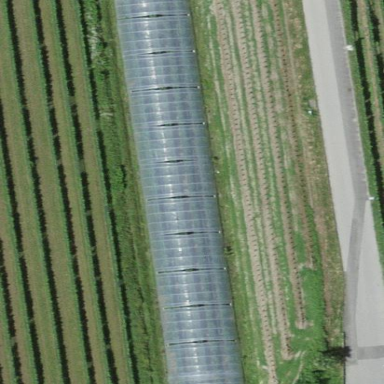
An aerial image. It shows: Greenhouse used for horticulture.